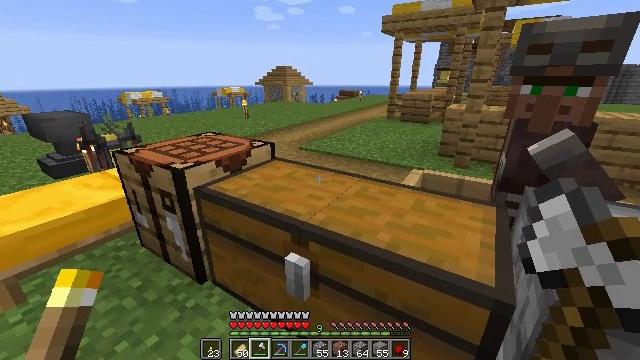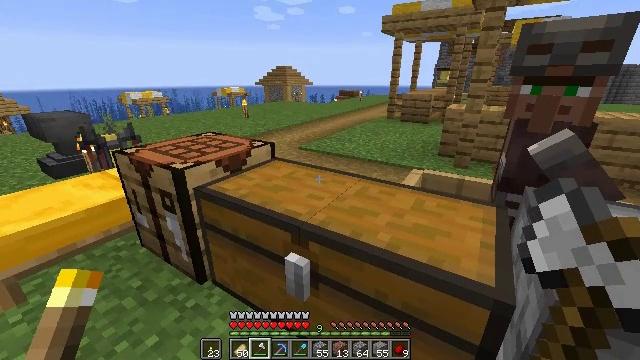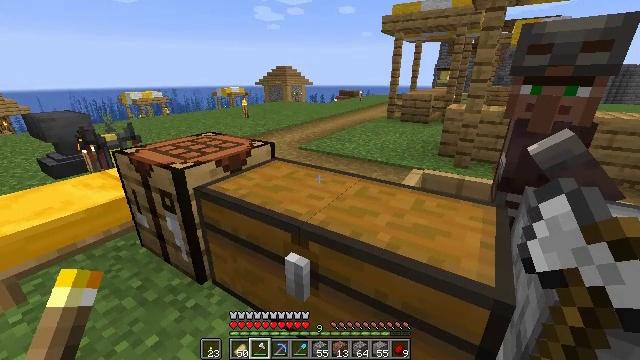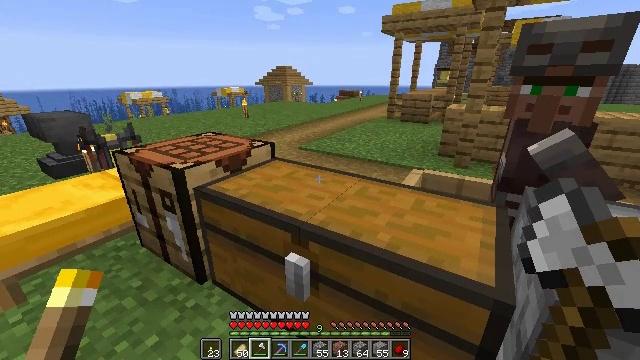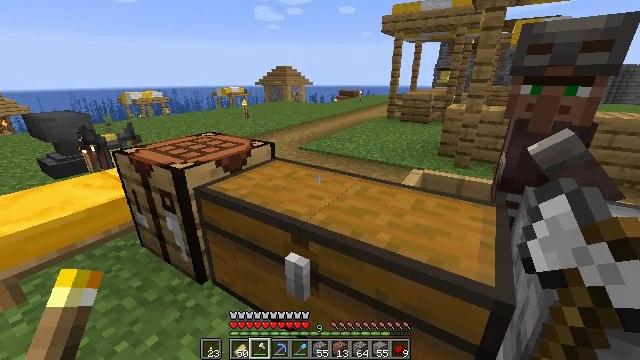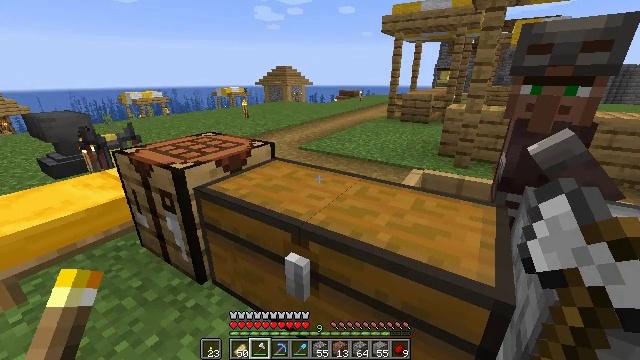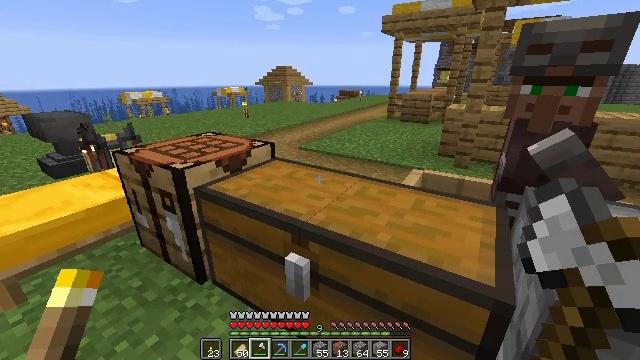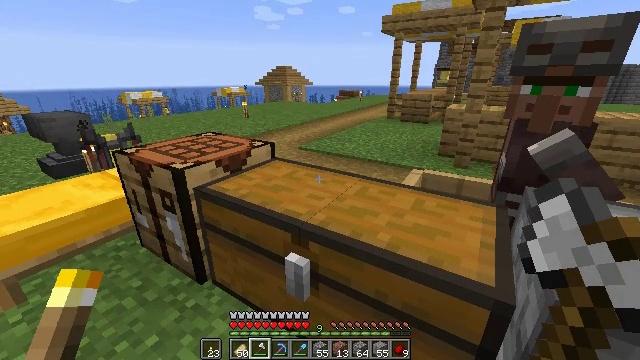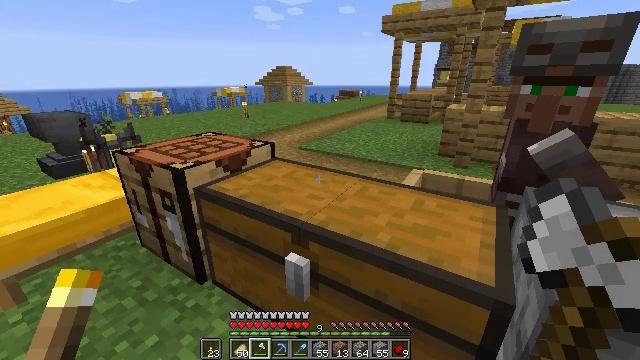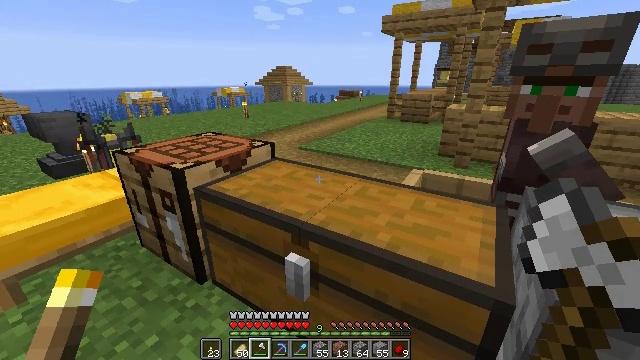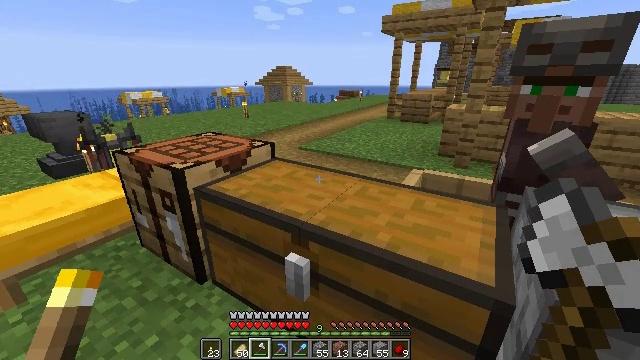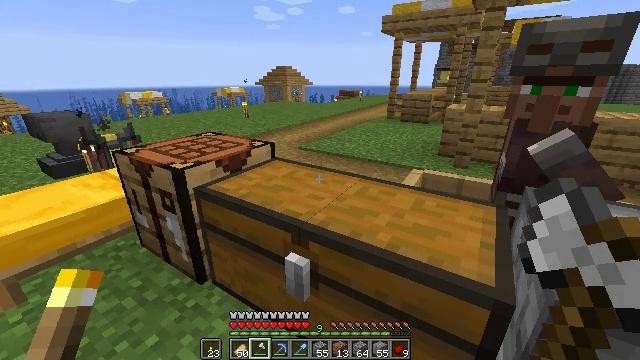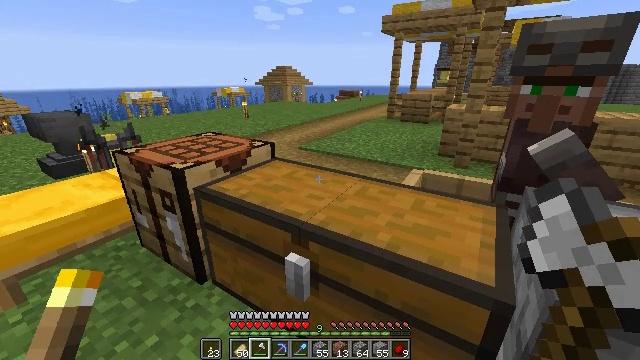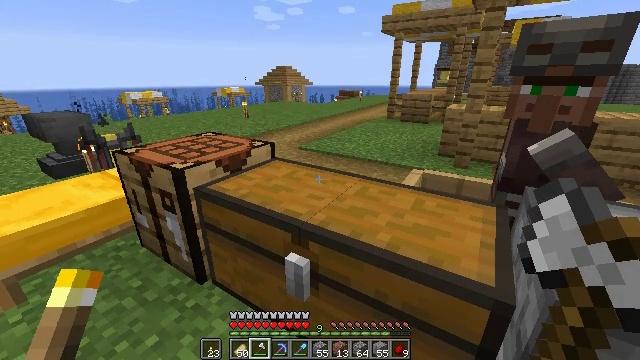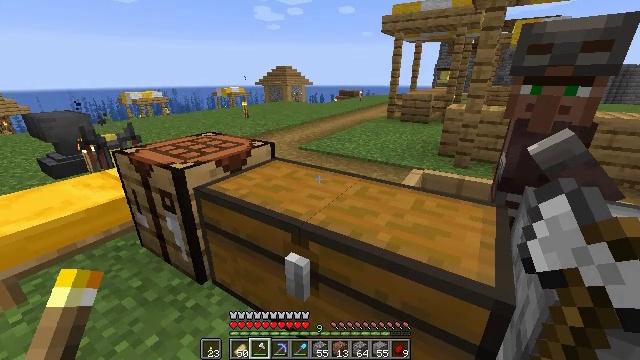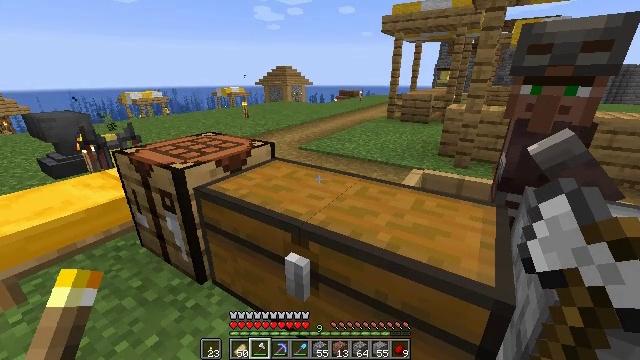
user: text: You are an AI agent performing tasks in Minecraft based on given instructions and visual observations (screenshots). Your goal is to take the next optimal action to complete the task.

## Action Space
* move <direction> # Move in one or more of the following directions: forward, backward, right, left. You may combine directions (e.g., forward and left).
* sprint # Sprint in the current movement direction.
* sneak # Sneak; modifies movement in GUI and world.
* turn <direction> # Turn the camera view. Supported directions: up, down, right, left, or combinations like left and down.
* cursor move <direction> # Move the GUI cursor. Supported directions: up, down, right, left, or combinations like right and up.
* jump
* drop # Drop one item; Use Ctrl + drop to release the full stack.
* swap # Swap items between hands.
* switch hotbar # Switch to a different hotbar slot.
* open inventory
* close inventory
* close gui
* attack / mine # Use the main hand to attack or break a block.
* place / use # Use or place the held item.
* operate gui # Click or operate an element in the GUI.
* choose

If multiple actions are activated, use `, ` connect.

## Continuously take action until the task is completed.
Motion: motion action
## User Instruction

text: Produce a rail with iron ingots and a stick on the crafting table.
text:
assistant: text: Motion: no_op
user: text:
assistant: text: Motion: no_op
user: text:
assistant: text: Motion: no_op
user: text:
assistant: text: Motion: no_op
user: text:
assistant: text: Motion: no_op
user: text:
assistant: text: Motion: no_op
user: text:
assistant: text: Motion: no_op
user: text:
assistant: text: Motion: no_op
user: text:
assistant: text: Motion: no_op
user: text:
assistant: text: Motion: no_op
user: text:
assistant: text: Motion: no_op
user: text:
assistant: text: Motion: no_op
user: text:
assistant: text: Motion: no_op
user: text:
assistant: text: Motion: no_op
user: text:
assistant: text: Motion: no_op
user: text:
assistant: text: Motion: no_op
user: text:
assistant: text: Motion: no_op
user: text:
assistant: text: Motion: no_op
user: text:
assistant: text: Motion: no_op
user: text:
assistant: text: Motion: no_op
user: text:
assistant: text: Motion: no_op
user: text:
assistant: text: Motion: no_op
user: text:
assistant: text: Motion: no_op
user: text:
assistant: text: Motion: no_op
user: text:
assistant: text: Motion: no_op
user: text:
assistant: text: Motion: no_op
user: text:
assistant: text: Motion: no_op
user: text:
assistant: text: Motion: no_op
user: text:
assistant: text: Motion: no_op
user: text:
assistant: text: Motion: no_op